Question: I have an application having 2 Forms, each Form and Application have individual Icon. On Form1BitBtn1.Click Form2 is Shown-Nonmodaly and on Form1BitBtn2.Click Form1 is closed. On Form2BitBtn1.Click Form2 is Closed and Form2BitBtn2.Click Form1 is closed. It works fine. But the problem is that in Windows 7 Taskbar the Form1 Icon is Blurred and another problem is that when Form2 is shown using Form1BitBtn1.Click the application shows only Form1 Icon but not Form2 Icon.
Please help me.
Here is the download link for my project file is "<URL>"
My code is as below :
'''
unit KoushikHalder01;
interface
uses
Winapi.Windows, Winapi.Messages, System.SysUtils, System.Variants, System.Classes, Vcl.Graphics,
Vcl.Controls, Vcl.Forms, Vcl.Dialogs, Vcl.StdCtrls, Vcl.Buttons, Vcl.ExtCtrls,
Vcl.ComCtrls;
type
TForm01 = class(TForm)
BitBtn01: TBitBtn;
BitBtn02: TBitBtn;
procedure FormCreate(Sender: TObject);
procedure FormClose(Sender: TObject; var Action: TCloseAction);
procedure FormShow(Sender: TObject);
procedure FormHide(Sender: TObject);
procedure BitBtn01MouseEnter(Sender: TObject);
procedure BitBtn02MouseEnter(Sender: TObject);
procedure BitBtn01MouseDown(Sender: TObject; Button: TMouseButton;
Shift: TShiftState; X, Y: Integer);
procedure BitBtn02MouseDown(Sender: TObject; Button: TMouseButton;
Shift: TShiftState; X, Y: Integer);
procedure BitBtn01MouseLeave(Sender: TObject);
procedure BitBtn02MouseLeave(Sender: TObject);
procedure BitBtn02Click(Sender: TObject);
procedure BitBtn01Click(Sender: TObject);
private
{ Private declarations }
public
{ Public declarations }
end;
var
Form01: TForm01;
implementation
{$R *.dfm}
uses KoushikHalder02;
procedure TForm01.BitBtn01Click(Sender: TObject);
begin
Doublebuffered := True;
Form02.Show;
if Form01.Visible = true then Form01.BringToFront;
end;
procedure TForm01.BitBtn01MouseDown(Sender: TObject; Button: TMouseButton;
Shift: TShiftState; X, Y: Integer);
begin
BitBtn01.Font.Color :=<PHONE>;
end;
procedure TForm01.BitBtn01MouseEnter(Sender: TObject);
begin
BitBtn01.Font.Color :=<PHONE>;
end;
procedure TForm01.BitBtn01MouseLeave(Sender: TObject);
begin
BitBtn01.Font.Color :=<PHONE>;
end;
procedure TForm01.BitBtn02Click(Sender: TObject);
begin
Form01.Close;
end;
procedure TForm01.BitBtn02MouseDown(Sender: TObject; Button: TMouseButton;
Shift: TShiftState; X, Y: Integer);
begin
BitBtn02.Font.Color :=<PHONE>;
end;
procedure TForm01.BitBtn02MouseEnter(Sender: TObject);
begin
BitBtn02.Font.Color :=<PHONE>;
end;
procedure TForm01.BitBtn02MouseLeave(Sender: TObject);
begin
BitBtn02.Font.Color :=<PHONE>;
end;
procedure TForm01.FormClose(Sender: TObject; var Action: TCloseAction);
begin
Doublebuffered := True;
end;
procedure TForm01.FormCreate(Sender: TObject);
begin
Doublebuffered := True;
end;
procedure TForm01.FormHide(Sender: TObject);
begin
Doublebuffered := True;
end;
procedure TForm01.FormShow(Sender: TObject);
begin
Doublebuffered := True;
end;
end.
'''
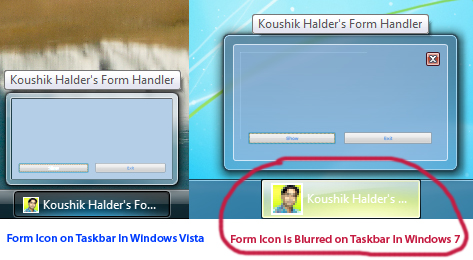
Answer: What is happening here is, in my view, due to a design flaw in the VCL framework. The underlying windows framework maintains not one, but two icons for each top-level window. These icons are associated with a window either via the window class (see <URL> messages.
The VCL framework always calls 'WM_SETICON' passing 'ICON_BIG' and so only the large icon is assigned. For Windows 7 the large icon is used on the taskbar and the small icon is used on the window's caption bar. On earlier versions of Windows, which had smaller taskbars, the small icon was used on the taskbar. For 100% font scaling the large icon is 32px and the small icon is 16px. For large fonts, the required icon sizes change.
Now, if an application only supplies one of the required icons, the system will scale the icon provided when it needs to draw the icon size which has not been supplied. If you supply a large icon only then, generally, the resulting scaled small icon looks fine. If you supply a small icon only then it's much harder to scale and what typically happens is that the small icon (shown on the caption bar) looks fine, but the large icon is pixellated.
In fact what is happening to you is neither of these problems. The VCL code means that you are always specifying, to Windows, the large icon. However, you are clearly supplying a small icon, almost certainly 16px. This has the same result as calling 'WM_SETICON' with 'ICON_SMALL' and the 32px icon is pixellated.
The simplest solution for you is to use the 32px icon in for 'Form.Icon' or 'Application.Icon', wherever it is that you set the icon. This will work fine for much of the time.
However, if your application ever runs with font scaling active then you will encounter pixellation again. With font scaling, both icon sizes can be increased. In order to handle this properly you must provide to the underlying Windows framework an icon of the correct size. If you don't then there will be pixellation. You can find out the icon sizes by calling <URL>.
'''
SmallIconSize := GetSystemMetrics(SM_CXSMICON);
LargeIconSize := GetSystemMetrics(SM_CXICON);
'''
Now it is often sufficient just to supply a large icon and rely on the built in scaling to produce the small icon. If you really care about visuals you should of course use an icon specifically prepared for such small sizes. A 32px icon down-scaled to 16px will not be as effective visually as a 16px icon produced by a skilled visual designer. To make the VCL use the small icon you provide requires extra work. Specifically you need to send the 'WM_SETICON' for 'ICON_SMALL'. In my code base I do this and in fact avoid using 'TForm.Icon' at all and call 'WM_SETICON' for both icon sizes. In order to get the fine-grained control needed to do this right the VCL mechanisms just interfere.